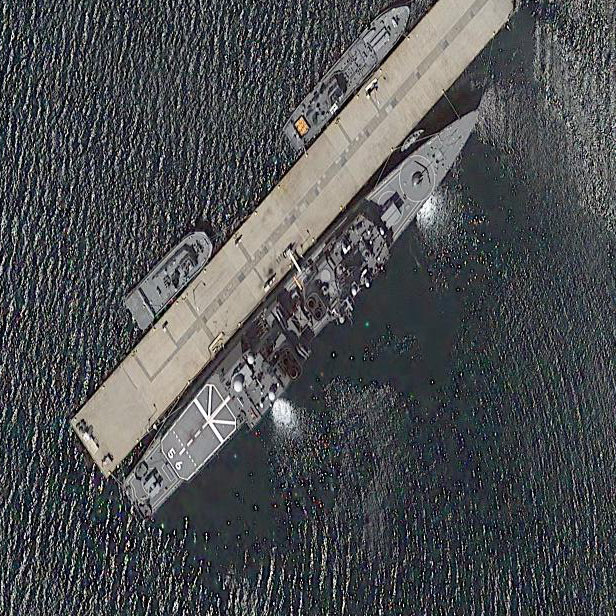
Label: cruiser